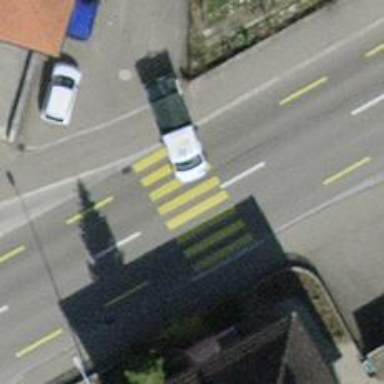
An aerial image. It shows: Footway with asphalt surface featuring zebra crossing.